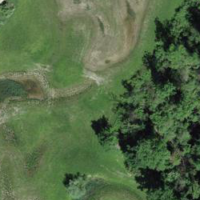
EUNIS habitat code: 23
Species observed at this site:
Grus grus
Ophrys apifera